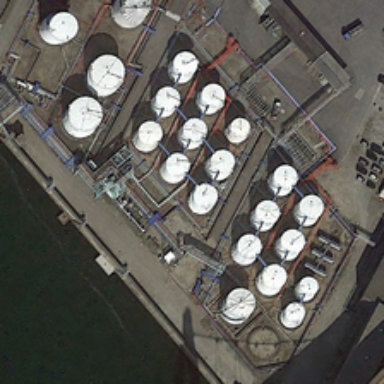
A maritime oil refinery .